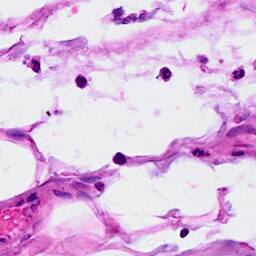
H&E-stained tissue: Breast